Question: # The question
I am trying to draw grid lines from the ticks of my SecondaryAxis with
'''
ax2.grid(color=color,linestyle='--')
'''
nothing shows up on the figure, I believe I am in the same situation as for <URL>, aren't I ?
However, does anybody have a workaround for the issue without reversing the scales ? I mean by reversing the scale is to have the percentages scale on the main axis and the normal scale on the secondary axis.
# The full code
'''
import matplotlib.pyplot as plt
import numpy as np
#generate dummy load duration curve
dur=2500
load = np.random.normal(60,30,dur+1)
load[::-1].sort()
x=range(0,dur+1)
perticks = np.linspace(0,1,11)
xticks = perticks*dur
# get yticks from xticks
yticks = np.interp(xticks, range(0,dur+1), load)
print(yticks)
# create figure object with axe object
fig, ax1 = plt.subplots(figsize=(16, 8))
ax1.plot(x, load)
#create second axis
ax2 = ax1.secondary_yaxis('right')
# label and color of the secondaryaxis
perlabels = ['0%', '10%', '20%', '30%', '40%', '50%', '60%', '70%', '80%', '90%', '100%']
color ='tab:blue'
ax2.set_yticks(yticks)
ax2.set_yticklabels(labels=perlabels)
ax2.tick_params(axis='y', color=color, labelcolor=color)
# draw grid lines on the secondaryaxis
ax2.grid(color=color,linestyle='--')
# do the same for x axis
ax3 = ax1.secondary_xaxis('top')
ax3.set_xticks(xticks)
ax3.set_xticklabels(labels=perlabels)
ax3.tick_params(axis='x', color=color, labelcolor=color)
ax3.grid(color=color,linestyle='--')
'''
# The output

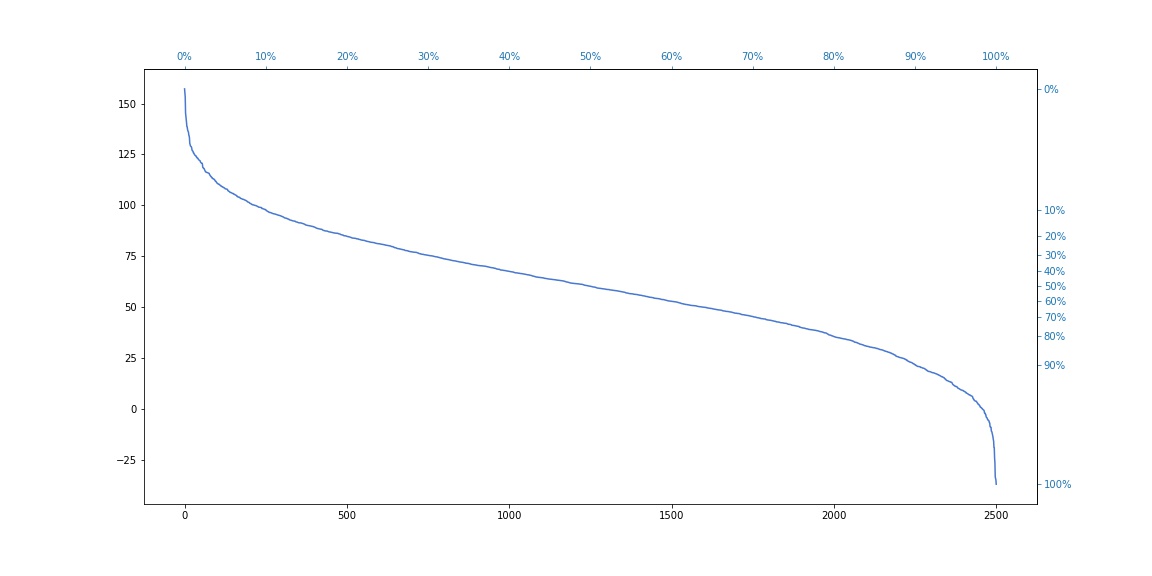
Answer: I did some digging on this topic, and opened an <URL> on GitHub. Here's what I found out:
- <URL>'
### Making the blue axis primary
- '.grid()'
### Code
'''
# Take the x and y-ticks for transfering them to secondary axis
xticks_orig = ax1.get_xticks()
yticks_orig = ax1.get_yticks()
# Make the primary axis blue since we want to draw grid on it
ax1.xaxis.tick_top()
ax1.yaxis.tick_right()
ax1.set_xticks(xticks)
ax1.set_yticks(yticks)
ax1.set_yticklabels(labels=perlabels)
ax1.set_xticklabels(labels=perlabels)
ax1.tick_params(axis="both", color=color, labelcolor=color)
ax1.grid(color=color, linestyle="--")
# Draw the black secondary axis
ax2 = ax1.secondary_yaxis("left")
ax3 = ax1.secondary_xaxis("bottom")
ax2.set_yticks(yticks_orig)
ax3.set_xticks(xticks_orig)
'''
<URL>
### Adding grid lines manually
You could add the grid lines also manually, like this
'''
xlim = ax1.get_xlim()
for y in ax2.get_yticks():
ax1.plot(xlim, (y, y), ls="--", color=color, lw=0.5)
ax1.set_xlim(xlim)
ylim = ax1.get_ylim()
for x in ax3.get_xticks():
ax1.plot((x, x), ylim, ls="--", color=color, lw=0.5)
ax1.set_ylim(ylim)
'''
The output would look like this:
<URL>
The difference here is now we draw lines on the figure which the grid lines.